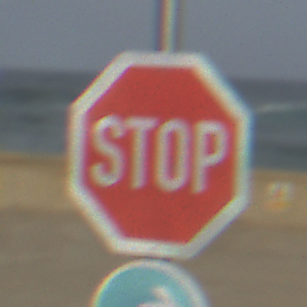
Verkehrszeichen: Stop
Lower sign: VorgeschriebeneFahrtrichtungRechts
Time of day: MorningAfternoon
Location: Outdoor (Suburban)
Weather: PartlyCloudy
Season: NotSpecified
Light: Natural